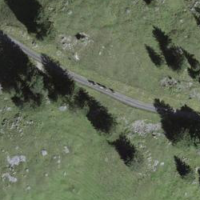
EUNIS habitat code: 23
Species observed at this site:
Silene nutans